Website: walmart
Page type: account-dashboard
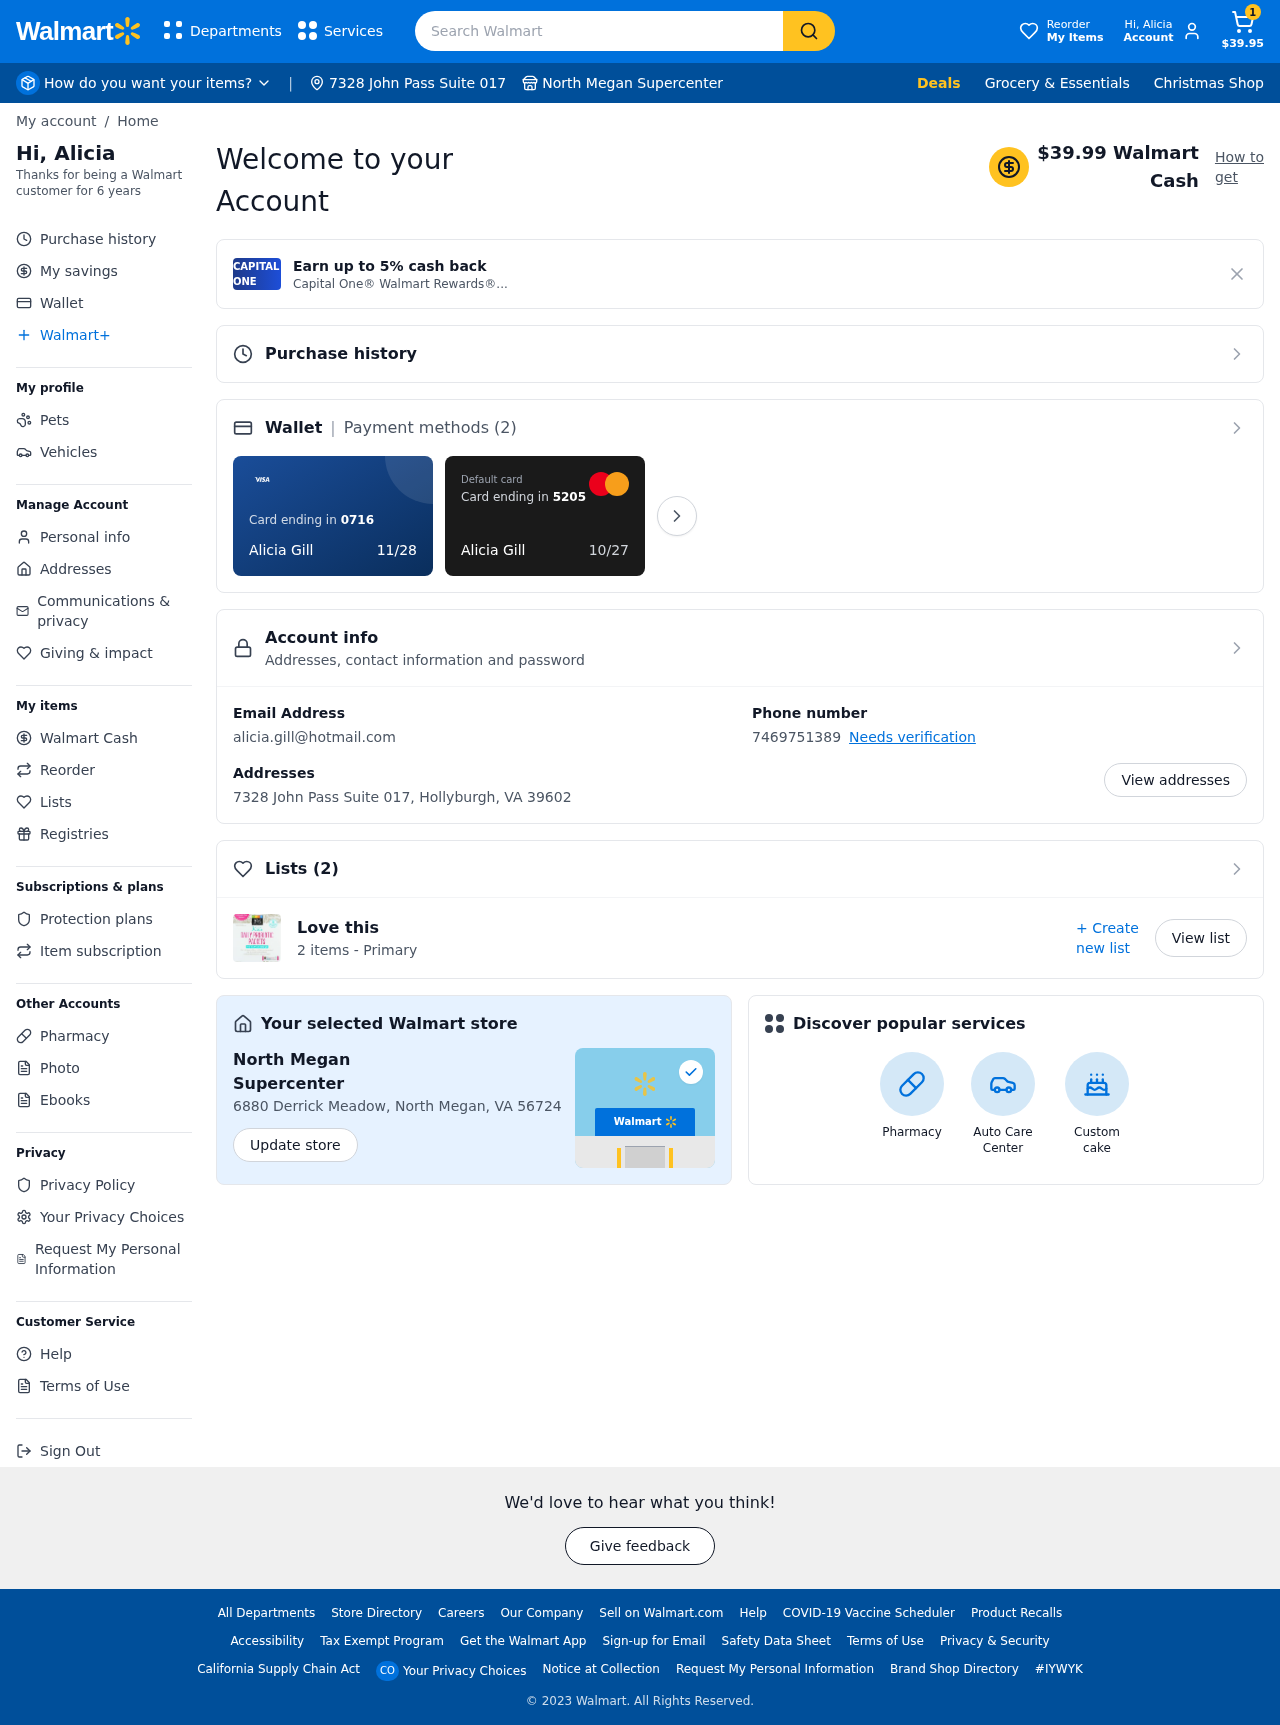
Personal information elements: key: PII_CARD_EXPIRY
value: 11/28
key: PII_CARD_LAST4
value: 0716
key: PII_EMAIL
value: alicia.gill@hotmail.com
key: PII_FIRSTNAME
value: Alicia
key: PII_FULLNAME
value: Alicia Gill
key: PII_LOCATION1_CITY
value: North Megan Supercenter
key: PII_LOCATION1_CITY
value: North Megan
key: PII_LOCATION1_CITY_STATE_ZIP
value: North Megan, VA 56724
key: PII_LOCATION1_STREET
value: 6880 Derrick Meadow
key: PII_PHONE
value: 7469751389
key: PII_STREET
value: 7328 John Pass Suite 017
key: PII_FIRSTNAME2
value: Alicia
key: PII_FIRSTNAME3
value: Alicia
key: PII_FIRSTNAME_DERIVED
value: Alicia
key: PII_WALMART_CASH
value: $39.99
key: PII_CARD_LAST42
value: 5205
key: PII_LASTNAME
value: Gill
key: PII_FULLNAME2
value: Alicia Gill
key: PII_FULLNAME3
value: Alicia Gill
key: PII_LASTNAME2
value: Gill
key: PII_LASTNAME3
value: Gill
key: PII_LASTNAME_DERIVED
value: Gill
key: PII_FULLNAME_DERIVED
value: Alicia Gill
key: PII_NAME_FULL_DERIVED
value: Alicia Gill
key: PII_CARD_EXPIRY2
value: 10/27
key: PII_STREET2
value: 7328 John Pass Suite 017
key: PII_CITY_STATE_ZIP
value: Hollyburgh, VA 39602
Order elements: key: ORDER_NUM_ITEMS
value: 1
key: ORDER_SUBTOTAL
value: $39.95
Search elements: key: HEADER_SEARCH
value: Search Walmart